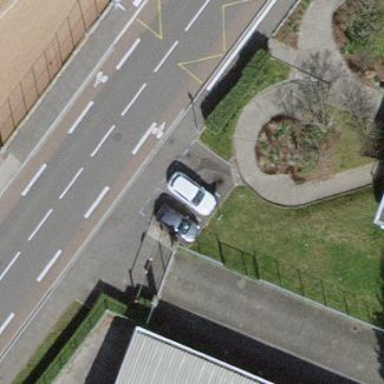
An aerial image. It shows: Diagonal street side parking with asphalt surface.